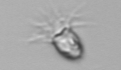
Label: Balanion